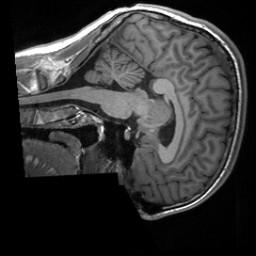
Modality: T1w
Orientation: sagittal
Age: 27
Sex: male
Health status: healthy
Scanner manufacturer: siemens
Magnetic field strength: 3 T
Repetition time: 2 s
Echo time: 0.00232 s